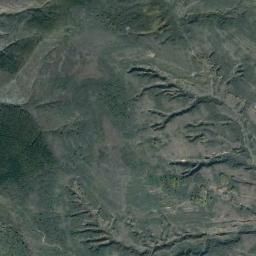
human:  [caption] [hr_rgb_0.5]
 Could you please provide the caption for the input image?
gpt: This mountain is completely covered by vegetation .

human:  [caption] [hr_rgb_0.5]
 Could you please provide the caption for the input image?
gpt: The mountain is full of green plants with lines of bare land .

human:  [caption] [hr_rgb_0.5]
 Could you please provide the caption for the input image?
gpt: The folded mountain has a series of rugged mountains and is covered with some vegetation .

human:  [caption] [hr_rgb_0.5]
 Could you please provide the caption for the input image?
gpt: The mountains are winding and undulating .

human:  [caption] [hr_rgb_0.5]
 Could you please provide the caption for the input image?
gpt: There are some cracks and green land on the mountain .